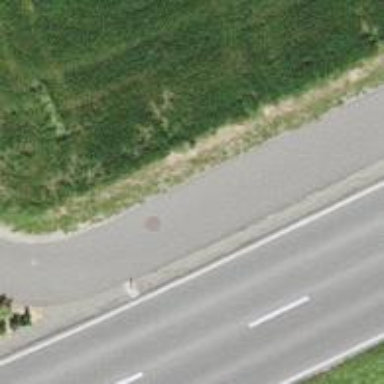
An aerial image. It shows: Cycleway.